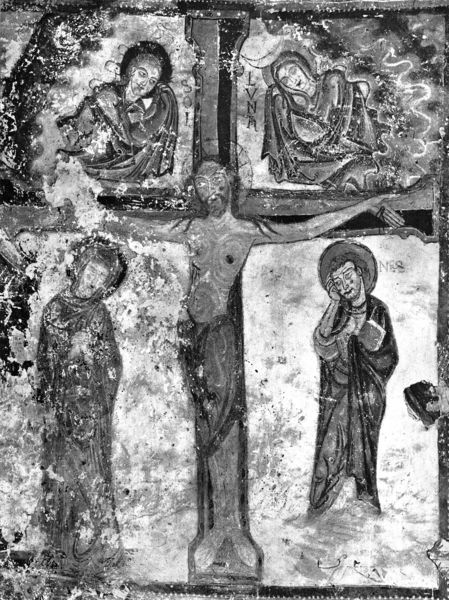
Titel: Saint-Jacques-des-Guérets, Dorfkirche
Standort: Saint-Jacques-des-Guérets, Dorfkirche (EU - F)
Schlagwörter: gott, mann, umhang, weiß, menschen, frau, grau, schwarz, tuch, hochformat, alt, bibel, falten, johannes, sonne, mantel, tücher, engel, inschrift, wandmalerei, faltenwurf, foto, mond, kreuz, schwarzweiß, triumph, kaputt, heiligenschein, christus, jesus, kreuzigung, romanik, bedeutungsperspektive, heilige, fresko, sol, maria, magdalena, gekreuzigt, beweinung, allegorien, sohn, garu, gra, apostel, passion, luna, trauernd, sinne, 14. jh.